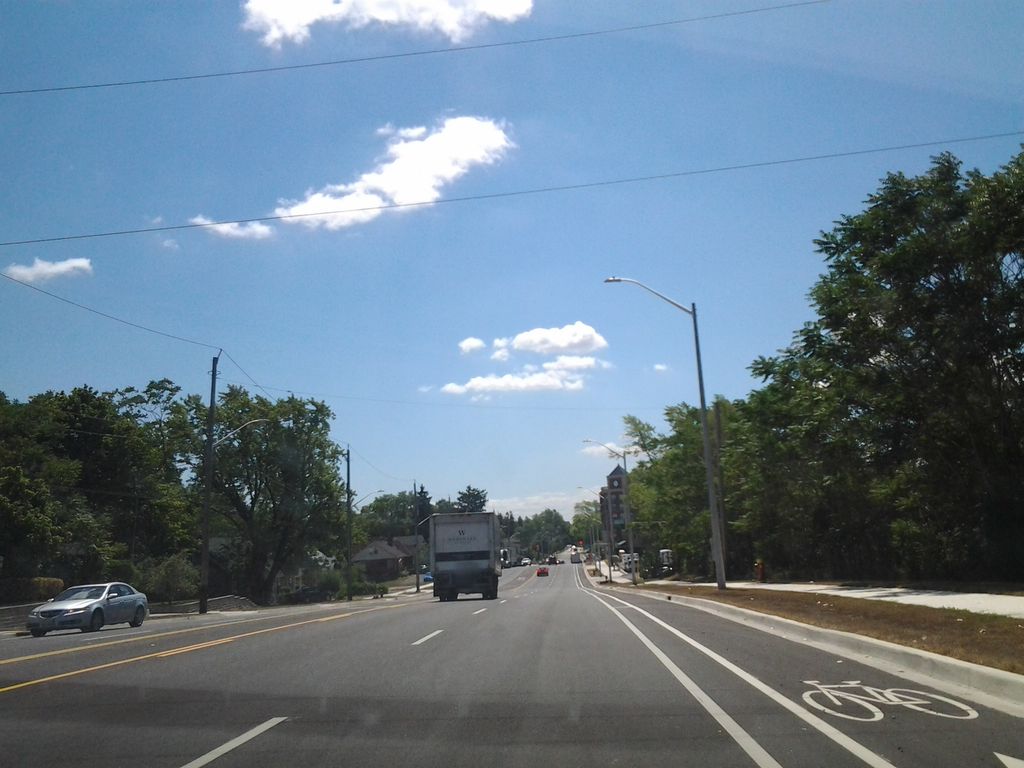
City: hamilton